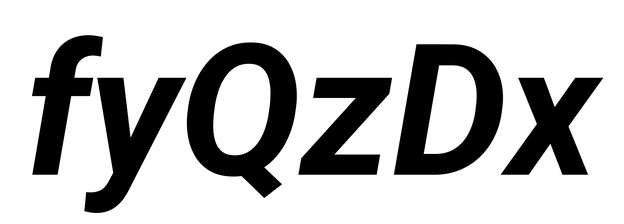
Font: Roboto-Italic_Bold_Italic